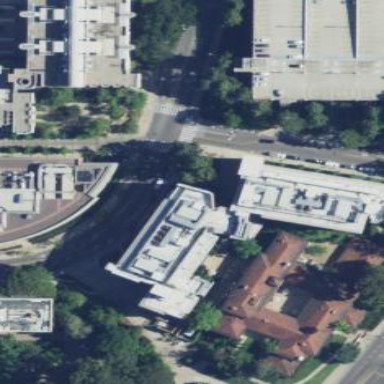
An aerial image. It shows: University building.